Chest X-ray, AP view. Patient: 38 years old, sex M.
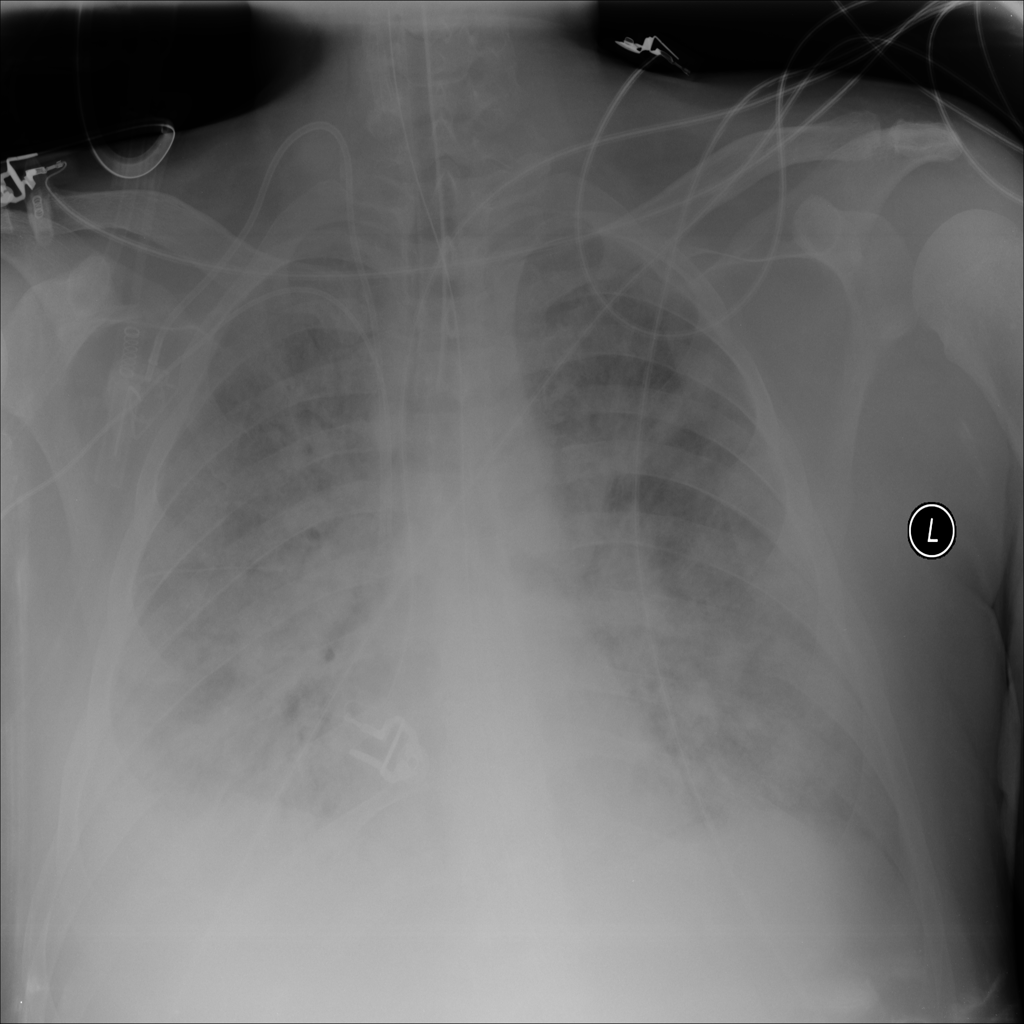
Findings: Infiltration, Nodule